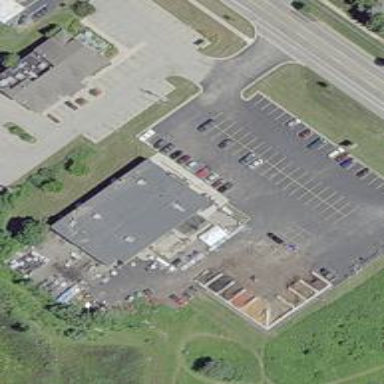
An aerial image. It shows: Hardware shop located in building.